Field crop: maize
Growth stage: 2
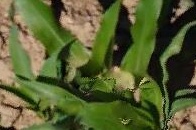
Species: maize